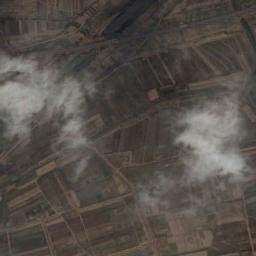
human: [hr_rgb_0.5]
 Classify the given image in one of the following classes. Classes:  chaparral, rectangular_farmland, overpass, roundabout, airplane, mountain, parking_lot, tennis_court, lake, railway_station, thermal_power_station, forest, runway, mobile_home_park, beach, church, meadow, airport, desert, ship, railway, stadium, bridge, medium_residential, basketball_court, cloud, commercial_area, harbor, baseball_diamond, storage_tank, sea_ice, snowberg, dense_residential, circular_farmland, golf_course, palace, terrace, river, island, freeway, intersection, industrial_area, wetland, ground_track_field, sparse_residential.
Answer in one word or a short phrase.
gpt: cloud